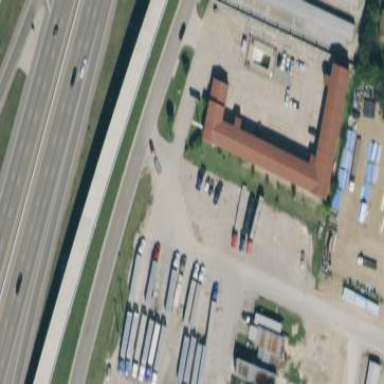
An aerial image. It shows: Motel building.